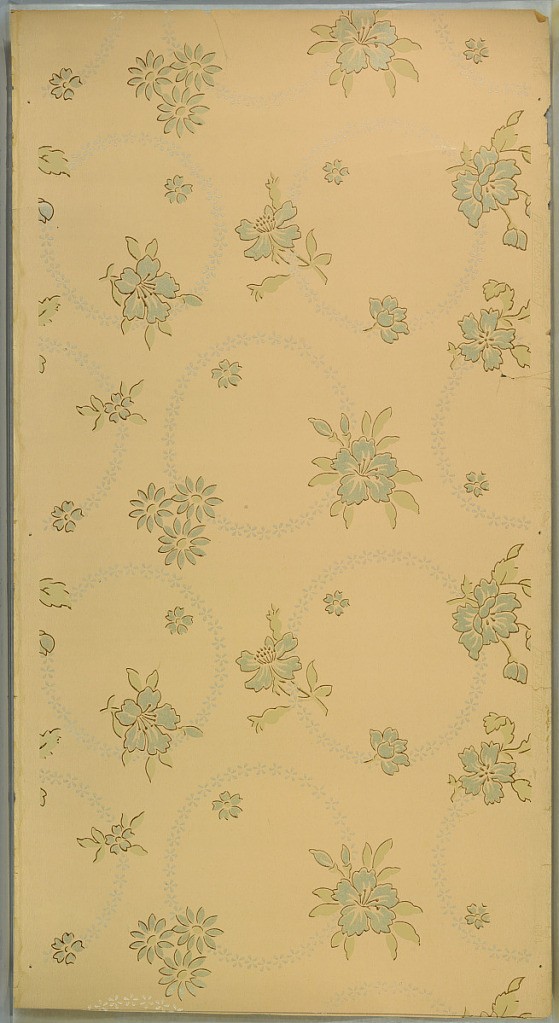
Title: Ceiling paper
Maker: F. E. James Co., New York, New York
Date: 1905–1915
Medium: Machine-printed paper, liquid mica
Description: Five different metallic blue floral motifs with background of simplified five-petal floral wreaths. Ground is textured and pink beige. Printed in blue mica, light green, gold mica, and white mica.
Printed in selvedge: "The F. E. James Co." "634"